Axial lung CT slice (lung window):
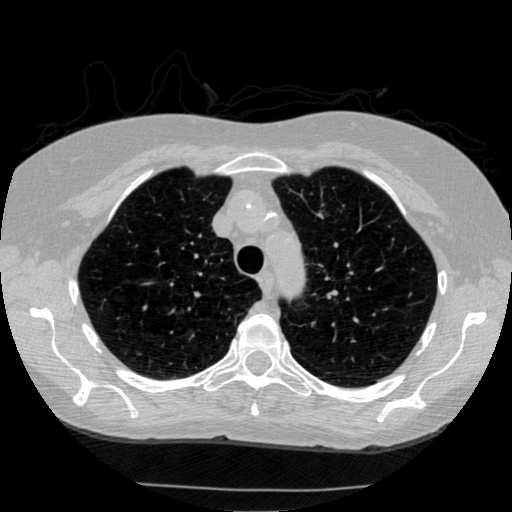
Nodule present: no